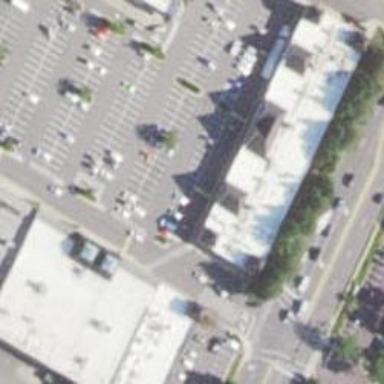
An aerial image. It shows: Department store building.